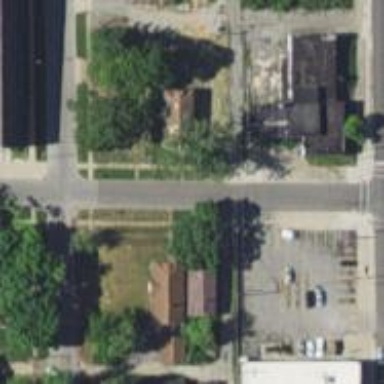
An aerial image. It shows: Alley classified as service road.